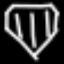
Label: diamond